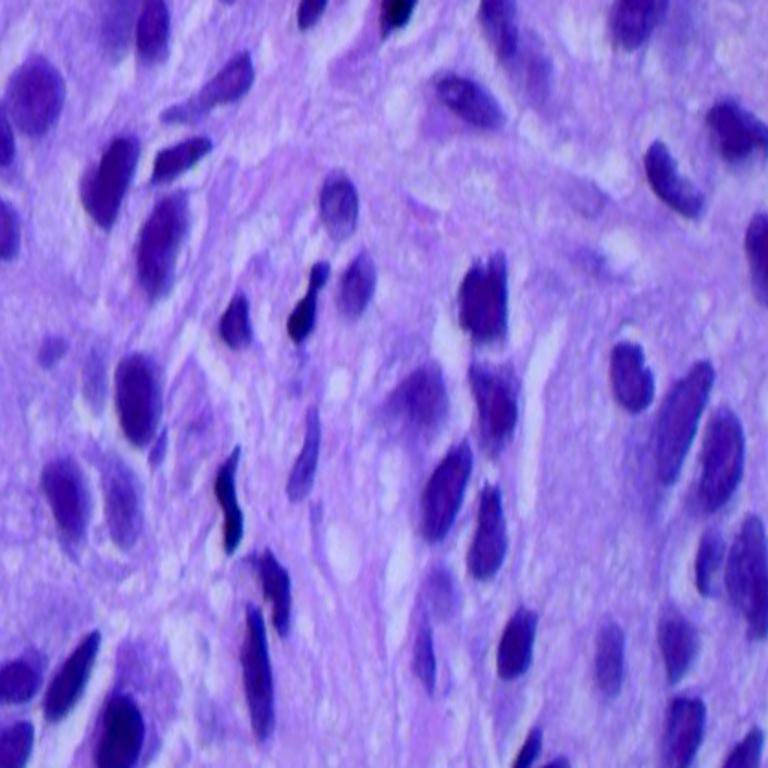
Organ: lung
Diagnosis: adenocarcinomas